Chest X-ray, PA view. Patient: 50 years old, sex F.
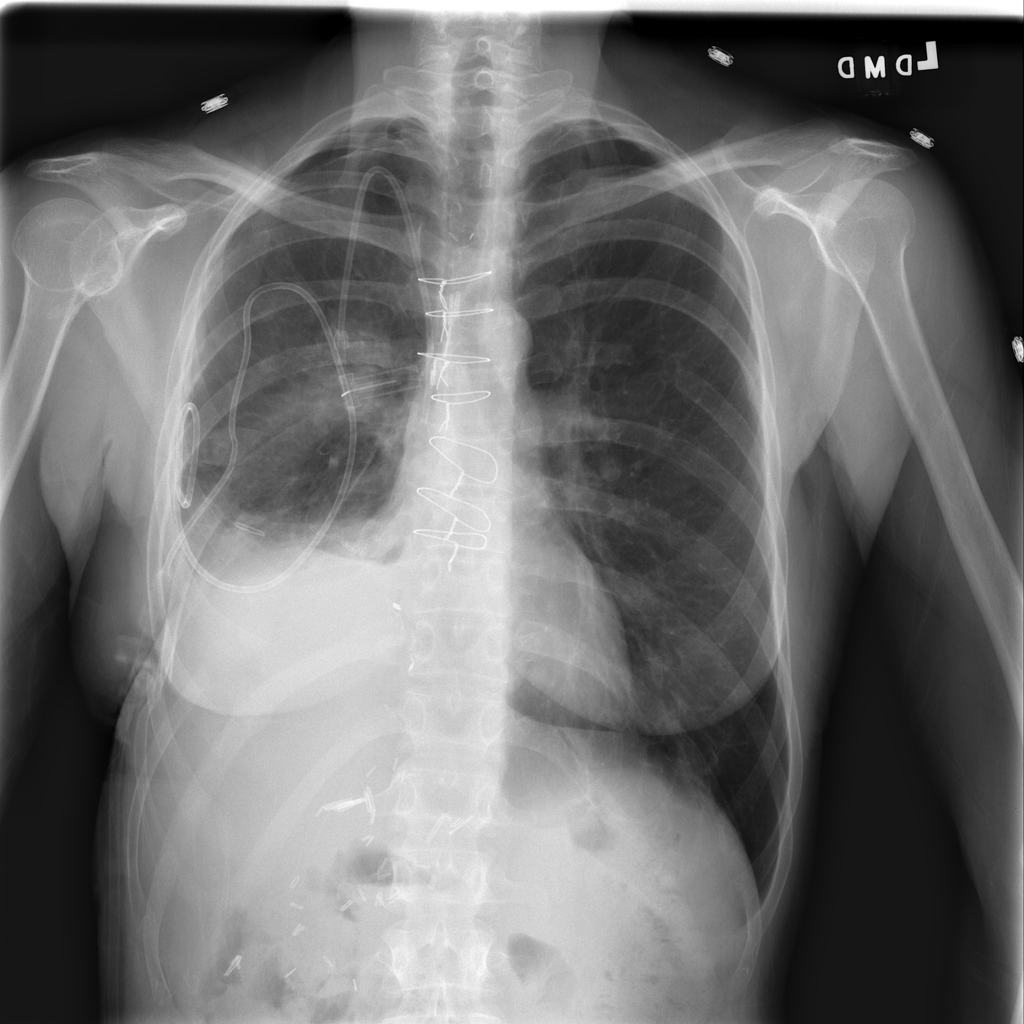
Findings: Atelectasis, Effusion